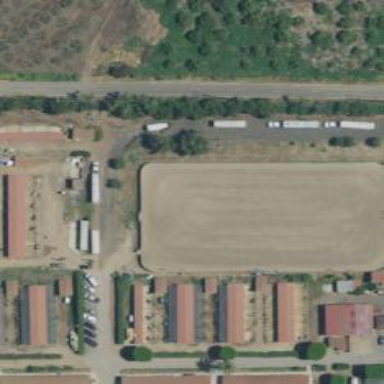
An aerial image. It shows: Fenced area with ground surface dedicated for equestrian sports. It is leisure land for horse riding.